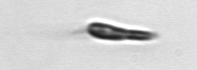
Label: Euglena